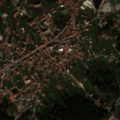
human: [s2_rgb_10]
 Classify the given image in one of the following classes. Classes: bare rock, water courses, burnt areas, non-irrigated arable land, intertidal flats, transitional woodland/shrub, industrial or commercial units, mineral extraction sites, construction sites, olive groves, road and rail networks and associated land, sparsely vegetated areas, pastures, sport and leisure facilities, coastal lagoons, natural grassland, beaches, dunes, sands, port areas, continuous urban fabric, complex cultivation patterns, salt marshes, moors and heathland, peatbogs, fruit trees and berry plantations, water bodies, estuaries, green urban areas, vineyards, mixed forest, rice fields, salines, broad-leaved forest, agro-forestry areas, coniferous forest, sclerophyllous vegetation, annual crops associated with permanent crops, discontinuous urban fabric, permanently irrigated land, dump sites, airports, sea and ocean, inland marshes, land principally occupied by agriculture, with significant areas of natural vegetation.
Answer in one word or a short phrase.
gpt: continuous urban fabric, discontinuous urban fabric, complex cultivation patterns, coniferous forest, transitional woodland/shrub